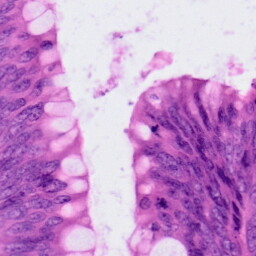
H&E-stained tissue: Colon